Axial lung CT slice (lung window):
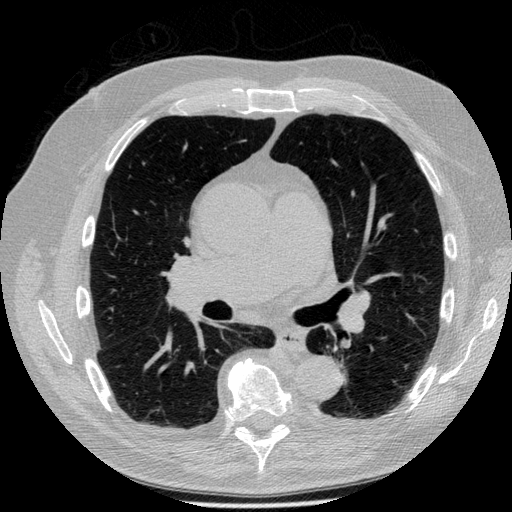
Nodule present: no